Question: i have lots of firefox session Manager saved files, which named *.session.and i want to export urls and titles from the files, i wrote the regular expression :
'''
(?<=entries":\[{"url":"(?<link>.*?(?="))","title":"(?<content>.*?)(?=","))
'''
but it seems not work well. it matched too much.
party of file
'''
[SessionManager v2]
name=jjjjjjjjjjjjjjjjjj
timestamp=1368030038170
autosave=false count=1/49 screensize=1366x768
{"windows":[{"tabs":[{"entries":[{"url":"http://blog.csdn.net/gisfarmer/article/details/<PHONE>?<PHONE>","title":"Tu Xiang Xiang Si Du Suan Fa De C#Shi Xian Ji Ce Ping - Lao Luo Tuo Kong Jian Zhan - Bo Ke Pin Dao - CSDN.NET","ID":<PHONE>,"docshellID":36,"referrer":"http://blog.csdn.net/gisfarmer/article/details/<PHONE>","docIdentifier":80,"children":[{"url":"about:blank","ID":<PHONE>,"docshellID":34,"docIdentifier":81},{"url":"about:blank","ID":<PHONE>,"docshellID":168,"docIdentifier":82},{"url":"about:blank","ID":<PHONE>,"docshellID":55,"docIdentifier":83},{"url":"about:blank","ID":<PHONE>,"docshellID":37,"owner_b64":"CbflmEkNQj+opi5sTsh3UAAAAAAAAAAAwAAAAAAAAEYB3pRy0IA0EdOTmQAQS6D9QDlf4EV9GErbo/2vmMihrxEAAAAC/////wAAAFABAAAAQWh0dHA6Ly9ibG9nLmNzZG4ubmV0L2dpc2Zhcm1lci9hcnRpY2xlL2RldGFpbHMvNDEzNTk3NT8xMzU3Mzc2MzEwAAAAAAAAAAQAAAAHAAAADQAAAAf/////AAAAB/////8AAAAHAAAADQAAABQAAAAtAAAAFAAAACIAAAAUAAAAGwAAAC8AAAAHAAAAL/////8AAAAA/////wAAADcAAAAKAAAAFP////8BAAAAAAAAAAAAAQAAAAAAAA==","docIdentifier":84},{"url":"about:blank","ID":<PHONE>,"docshellID":31,"owner_b64":"CbflmEkNQj+opi5sTsh3UAAAAAAAAAAAwAAAAAAAAEYB3pRy0IA0EdOTmQAQS6D9QDlf4EV9GErbo/2vmMihrxEAAAAC/////wAAAFABAAAAQWh0dHA6Ly9ibG9nLmNzZG4ubmV0L2dpc2Zhcm1lci9hcnRpY2xlL2RldGFpbHMvNDEzNTk3NT8xMzU3Mzc2MzEwAAAAAAAAAAQAAAAHAAAADQAAAAf/////AAAAB/////8AAAAHAAAADQAAABQAAAAtAAAAFAAAACIAAAAUAAAAGwAAAC8AAAAHAAAAL/////8AAAAA/////wAAADcAAAAKAAAAFP////8BAAAAAAAAAAAAAQAAAAAAAA==","docIdentifier":85},{"url":"about:blank","ID":<PHONE>,"docshellID":63,"owner_b64":"CbflmEkNQj+opi5sTsh3UAAAAAAAAAAAwAAAAAAAAEYB3pRy0IA0EdOTmQAQS6D9QDlf4EV9GErbo/2vmMihrxEAAAAC/////wAAAFABAAAAQWh0dHA6Ly9ibG9nLmNzZG4ubmV0L2dpc2Zhcm1lci9hcnRpY2xlL2RldGFpbHMvNDEzNTk3NT8xMzU3Mzc2MzEwAAAAAAAAAAQAAAAHAAAADQAAAAf/////AAAAB/////8AAAAHAAAADQAAABQAAAAtAAAAFAAAACIAAAAUAAAAGwAAAC8AAAAHAAAAL/////8AAAAA/////wAAADcAAAAKAAAAFP////8BAAAAAAAAAAAAAQAAAAAAAA==","docIdentifier":86},{"url":"about:blank","ID":<PHONE>,"docshellID":22,"owner_b64":"CbflmEkNQj+opi5sTsh3UAAAAAAAAAAAwAAAAAAAAEYB3pRy0IA0EdOTmQAQS6D9QDlf4EV9GErbo/2vmMihrxEAAAAC/////wAAAFABAAAAQWh0dHA6Ly9ibG9nLmNzZG4ubmV0L2dpc2Zhcm1lci9hcnRpY2xlL2RldGFpbHMvNDEzNTk3NT8xMzU3Mzc2MzEwAAAAAAAAAAQAAAAHAAAADQAAAAf/////AAAAB/////8AAAAHAAAADQAAABQAAAAtAAAAFAAAACIAAAAUAAAAGwAAAC8AAAAHAAAAL/////8AAAAA/////wAAADcAAAAKAAAAFP////8BAAAAAAAAAAAAAQAAAAAAAA==","docIdentifier":87},{"url":"about:blank","ID":<PHONE>,"docshellID":118,"owner_b64":"CbflmEkNQj+opi5sTsh3UAAAAAAAAAAAwAAAAAAAAEYB3pRy0IA0EdOTmQAQS6D9QDlf4EV9GErbo/2vmMihrxEAAAAC/////wAAAFABAAAAQWh0dHA6Ly9ibG9nLmNzZG4ubmV0L2dpc2Zhcm1lci9hcnRpY2xlL2RldGFpbHMvNDEzNTk3NT8xMzU3Mzc2MzEwAAAAAAAAAAQAAAAHAAAADQAAAAf/////AAAAB/////8AAAAHAAAADQAAABQAAAAtAAAAFAAAACIAAAAUAAAAGwAAAC8AAAAHAAAAL/////8AAAAA/////wAAADcAAAAKAAAAFP////8BAAAAAAAAAAAAAQAAAAAAAA==","docIdentifier":88},{"url":"about:blank","ID":<PHONE>,"docshellID":59,"owner_b64":"CbflmEkNQj+opi5sTsh3UAAAAAAAAAAAwAAAAAAAAEYB3pRy0IA0EdOTmQAQS6D9QDlf4EV9GErbo/2vmMihrxEAAAAC/////wAAAFABAAAAQWh0dHA6Ly9ibG9nLmNzZG4ubmV0L2dpc2Zhcm1lci9hcnRpY2xlL2RldGFpbHMvNDEzNTk3NT8xMzU3Mzc2MzEwAAAAAAAAAAQAAAAHAAAADQAAAAf/////AAAAB/////8AAAAHAAAADQAAABQAAAAtAAAAFAAAACIAAAAUAAAAGwAAAC8AAAAHAAAAL/////8AAAAA/////wAAADcAAAAKAAAAFP////8BAAAAAAAAAAAAAQAAAAAAAA==","docIdentifier":89},{"url":"about:blank","ID":<PHONE>,"docshellID":137,"owner_b64":"CbflmEkNQj+opi5sTsh3UAAAAAAAAAAAwAAAAAAAAEYB3pRy0IA0EdOTmQAQS6D9QDlf4EV9GErbo/2vmMihrxEAAAAC/////wAAAFABAAAAQWh0dHA6Ly9ibG9nLmNzZG4ubmV0L2dpc2Zhcm1lci9hcnRpY2xlL2RldGFpbHMvNDEzNTk3NT8xMzU3Mzc2MzEwAAAAAAAAAAQAAAAHAAAADQAAAAf/////AAAAB/////8AAAAHAAAADQAAABQAAAAtAAAAFAAAACIAAAAUAAAAGwAAAC8AAAAHAAAAL/////8AAAAA/////wAAADcAAAAKAAAAFP////8BAAAAAAAAAAAAAQAAAAAAAA==","docIdentifier":90},{"url":"about:blank","ID":<PHONE>,"docshellID":254,"owner_b64":"CbflmEkNQj+opi5sTsh3UAAAAAAAAAAAwAAAAAAAAEYB3pRy0IA0EdOTmQAQS6D9QDlf4EV9GErbo/2vmMihrxEAAAAC/////wAAAFABAAAAQW
'''
and result

any body who can help !
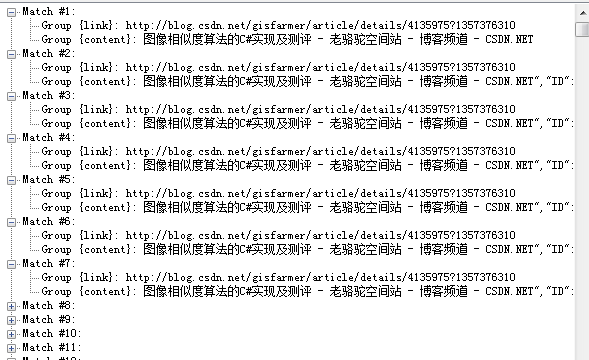
Answer: The way of Matt Bryant seems to be the best. For your regex problem you can simply use:
'''
"url":"(?<link>[^"]+)","title":"(?<content>[^"]+)
'''
or for more security
'''
"url":"(?<link>(?>[^"]+|(?<=\)")+)","title":"(?<content>(?>[^"]+|(?<=\)")+)
'''